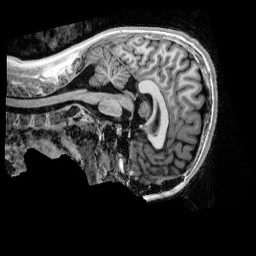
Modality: UNIT1_denoised
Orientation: sagittal
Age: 11
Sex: male
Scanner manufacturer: siemens
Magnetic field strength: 3 T
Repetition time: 4 s
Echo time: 0.00303 s